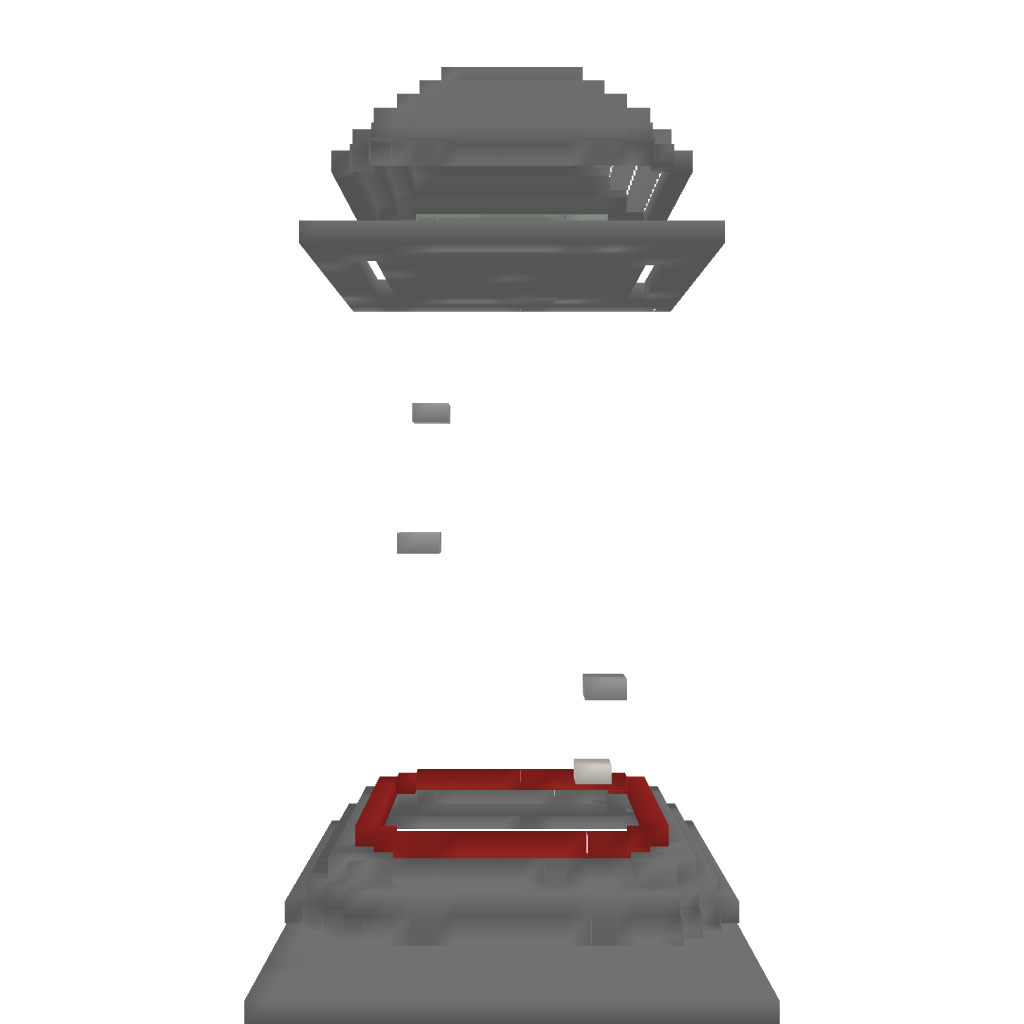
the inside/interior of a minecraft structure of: My First Creation